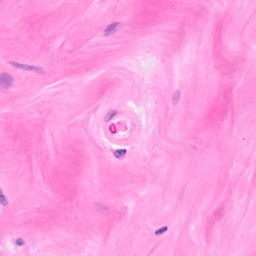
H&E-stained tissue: Breast